Field crop: maize
Growth stage: 2
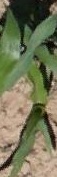
Species: maize